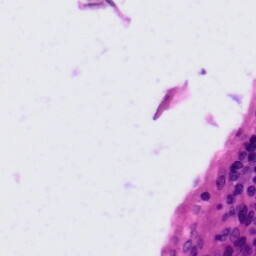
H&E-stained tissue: Tonsil